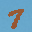
Label: 7